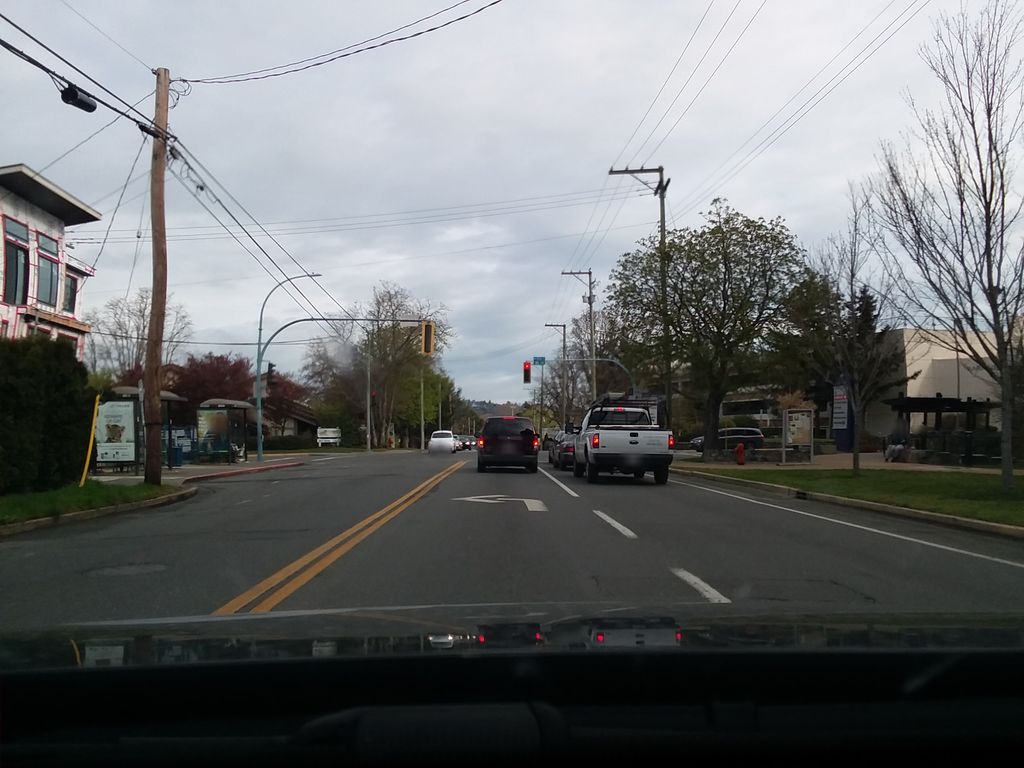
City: victoria